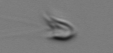
Label: flagellate